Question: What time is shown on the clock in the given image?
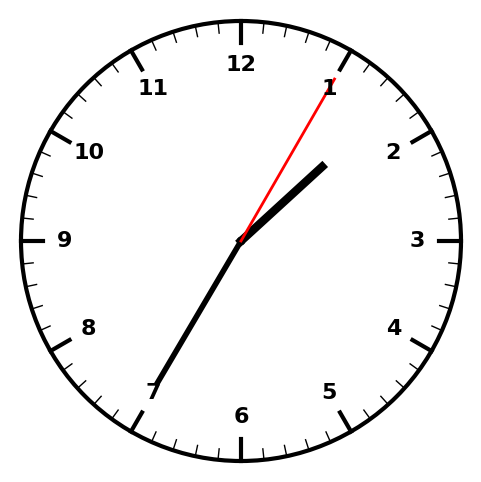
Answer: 01:35:05